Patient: sex M, age 54
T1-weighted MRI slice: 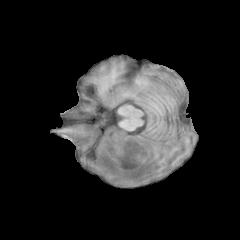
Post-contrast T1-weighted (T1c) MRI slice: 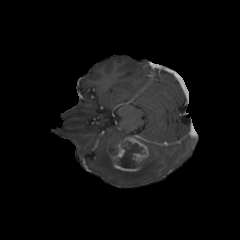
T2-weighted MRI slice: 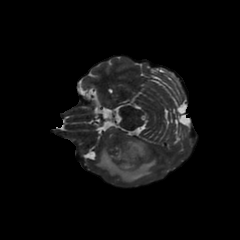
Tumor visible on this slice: yes
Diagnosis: Glioblastoma, IDH-wildtype
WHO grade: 4